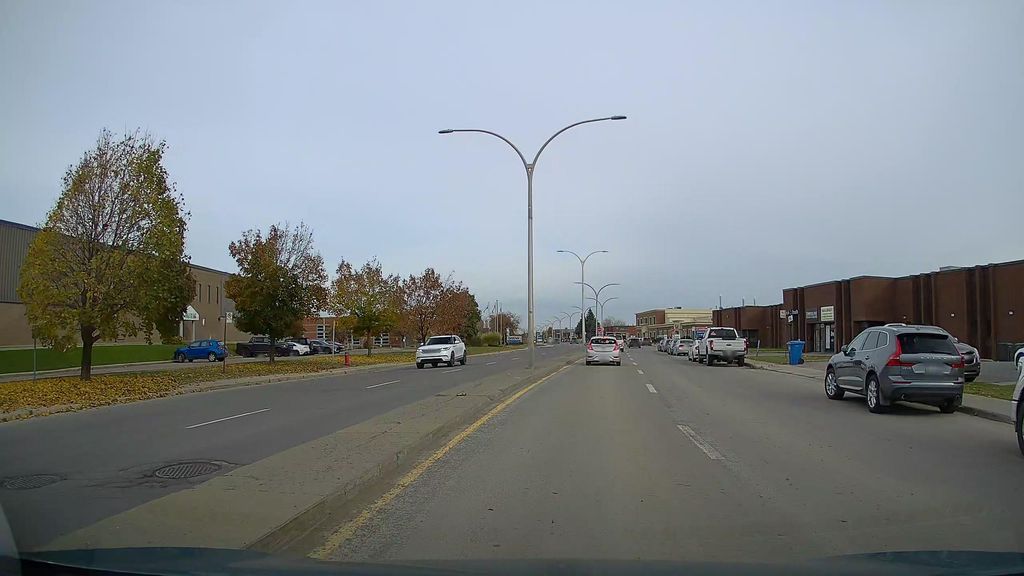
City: montreal